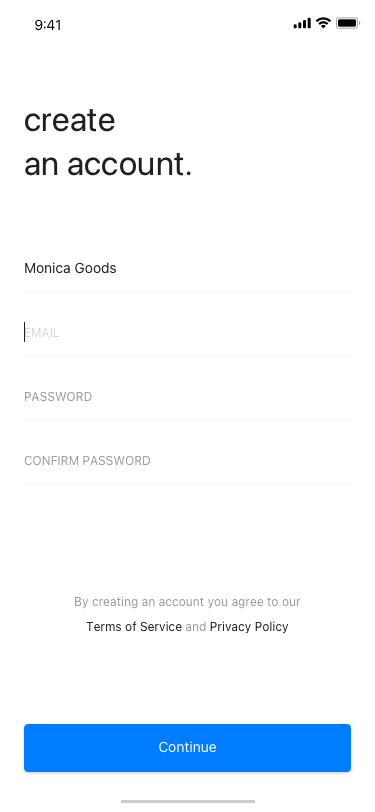
Text in this UI design:
create
an account.
By creating an account you agree to our
Terms of Service and Privacy Policy